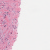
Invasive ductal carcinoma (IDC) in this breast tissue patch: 0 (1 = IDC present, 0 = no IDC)